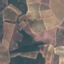
Land use / land cover class: PermanentCrop